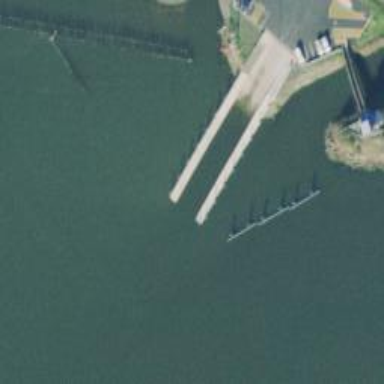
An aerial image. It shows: Slipway on leisure land.